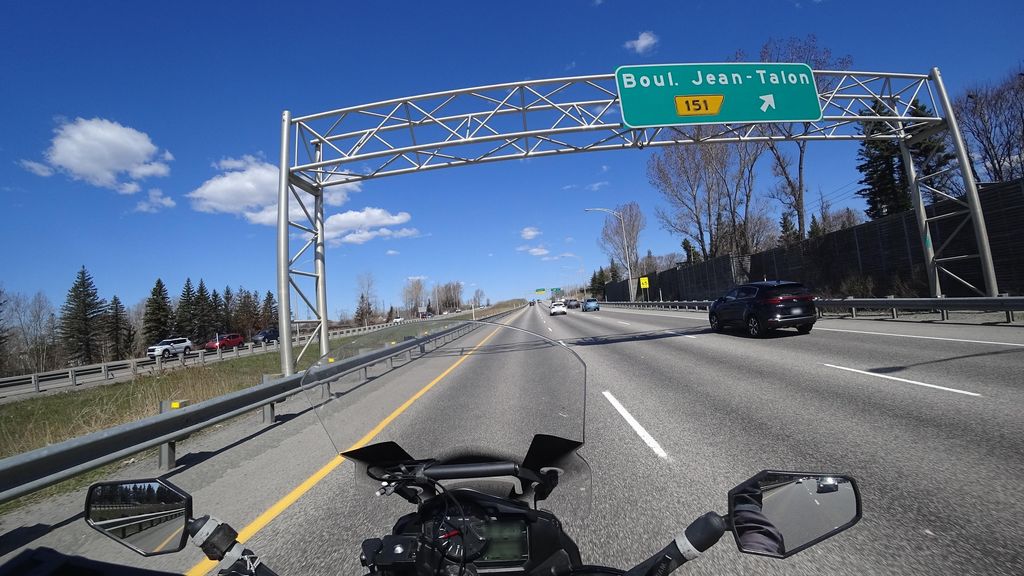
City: quebec_city